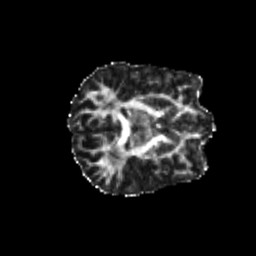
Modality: FA
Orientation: axial
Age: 20
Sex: female
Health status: healthy
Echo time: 0.074 s